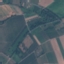
Land use / land cover: PermanentCrop